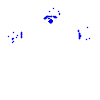
Particle: proton